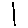
Label: line